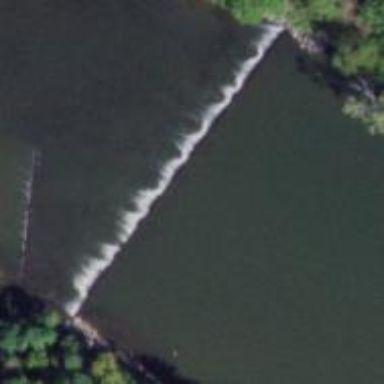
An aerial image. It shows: Dam along waterway.